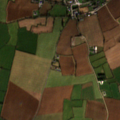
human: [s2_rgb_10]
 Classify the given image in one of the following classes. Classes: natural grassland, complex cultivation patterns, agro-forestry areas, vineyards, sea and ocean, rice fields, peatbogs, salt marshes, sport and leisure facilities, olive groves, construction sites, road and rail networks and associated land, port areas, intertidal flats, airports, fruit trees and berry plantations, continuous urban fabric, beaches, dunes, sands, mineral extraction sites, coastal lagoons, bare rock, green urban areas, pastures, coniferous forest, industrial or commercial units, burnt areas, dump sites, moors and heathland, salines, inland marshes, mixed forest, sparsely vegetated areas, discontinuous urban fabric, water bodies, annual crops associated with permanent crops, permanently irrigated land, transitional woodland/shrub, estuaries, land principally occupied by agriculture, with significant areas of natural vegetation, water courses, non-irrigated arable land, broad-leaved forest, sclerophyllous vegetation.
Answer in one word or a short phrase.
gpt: non-irrigated arable land, pastures